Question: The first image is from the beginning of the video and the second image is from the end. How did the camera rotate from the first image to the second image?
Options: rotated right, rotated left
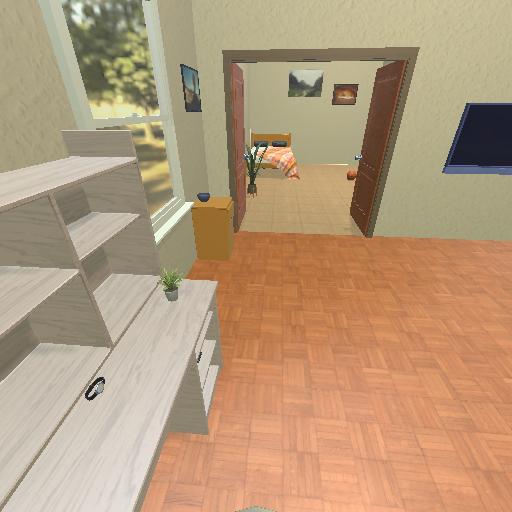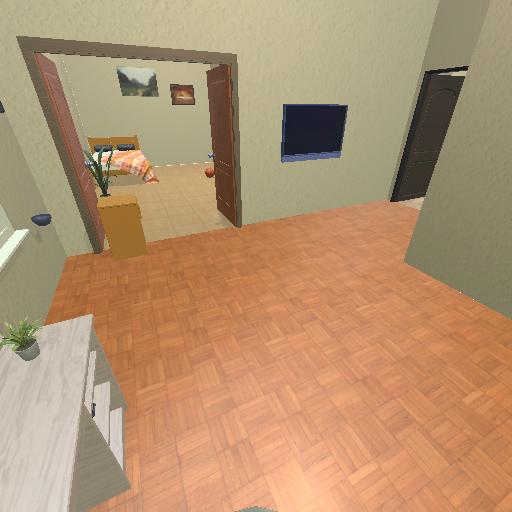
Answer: rotated right